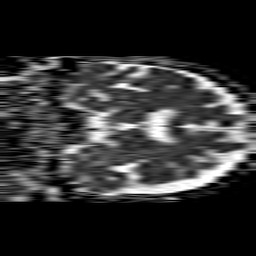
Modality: ADC
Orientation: coronal
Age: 86
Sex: male
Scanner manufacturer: philips
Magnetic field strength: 1.5 T
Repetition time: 4.6 s
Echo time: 0.09059 s